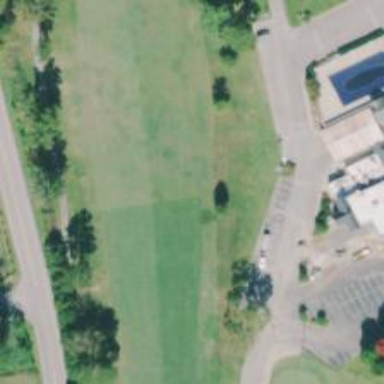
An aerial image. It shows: Golf course.